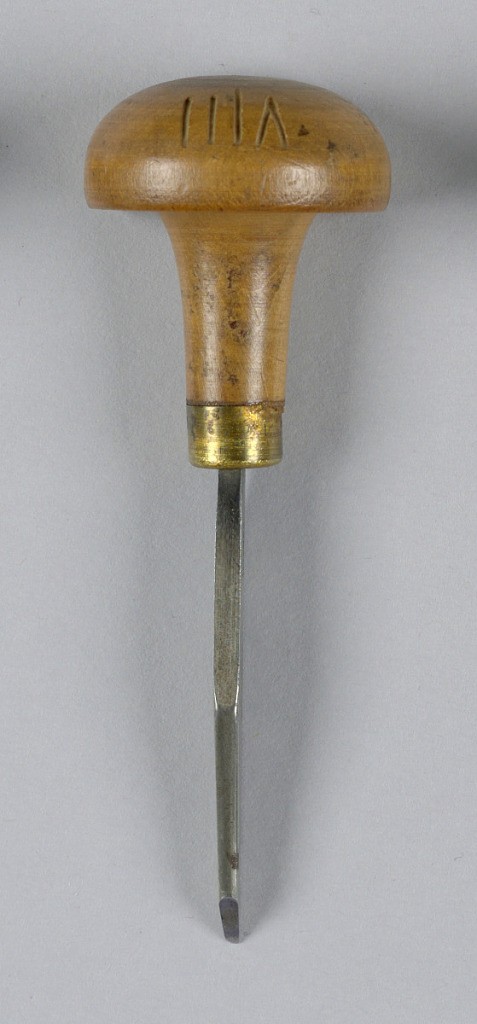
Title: Tool
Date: ca. 1870
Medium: Wood, steel, brass
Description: Numbered VIII on handle.